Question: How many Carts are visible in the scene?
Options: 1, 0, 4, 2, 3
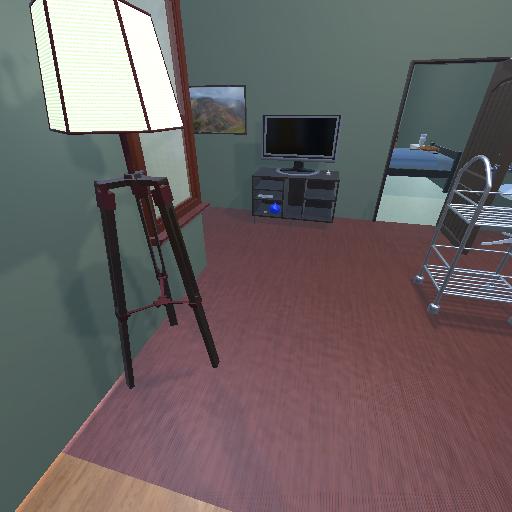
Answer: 1